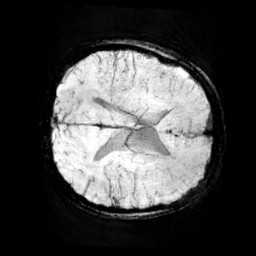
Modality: minIP
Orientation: axial
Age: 11
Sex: male
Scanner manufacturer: siemens
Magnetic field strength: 3 T
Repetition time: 0.027 s
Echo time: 0.02 s